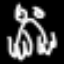
Label: frog